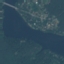
Label: River